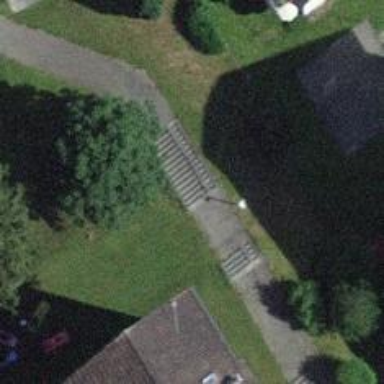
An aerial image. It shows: Road with steps.